Question: I'm trying to get a combination of all the items for all the keys in the plist.
With the code below I am getting the values for keys separately and I can get their items however when user clicks on the cell where index = 0 I want to show all the items
This is the plist
'''
func loadPlist()->[[String:String]] {
let path = Bundle.main.path(forResource: "myText", ofType: "plist")
let dict = NSDictionary(contentsOfFile: path!)!
var keyPath = ""
if muscleIndex == 0{
//Show values from all keys here
}
else if muscleIndex == 1{
keyPath = "abs"
}
else if muscleIndex == 2{
keyPath = "arms"
}
else if muscleIndex == 3{
keyPath = "back"
}
else if muscleIndex == 4{
keyPath = "chest"
}
else if muscleIndex == 5{
keyPath = "shoulders"
}
else if muscleIndex == 6{
keyPath = "legs"
}
let levelArray:AnyObject = dict.object(forKey: keyPath)! as AnyObject
let nsArray:NSArray = (levelArray as? NSArray)!
return nsArray as! [[String : String]]
}
'''

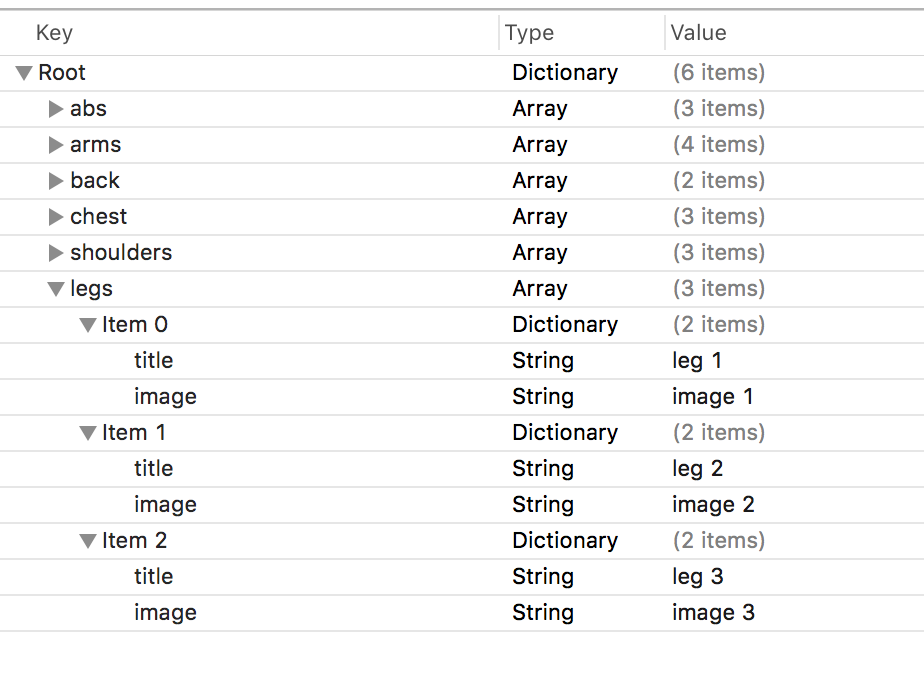
Answer: What I'd do, keeping most part of your logic:
Use an array of "keypaths"
Iterate then for all keyPath, appending the content of each "subarray" to the final array.
<URL> whenever possible.
'''
var keyPaths = [String]()
if muscleIndex == 0 {
keyPaths.append("abs")
keyPaths.append("arms")
... (you can append all of them in one line too)
}
else if muscleIndex == 1 {
keyPaths.append("abs")
}
else if ...
var returnArray = [[String:String]]()
if let filePath = Bundle.main.path(forResource: "plistTest", ofType: "plist")
{
let fileURL = URL.init(fileURLWithPath: filePath)
if let plistData = try? Data.init(contentsOf: fileURL)
{
let topLevel = try! PropertyListSerialization.propertyList(from: plistData, options: [], format: nil) as! [String:Any]
for aKeyPath in keyPaths {
let subArray = topLevel[aKeyPath] as! [[String:String]]
returnArray.append(contentsOf: subArray)
}
}
}
return returnArray
'''